Field crop: maize
Growth stage: 2
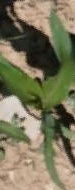
Species: maize